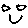
Label: smiley face